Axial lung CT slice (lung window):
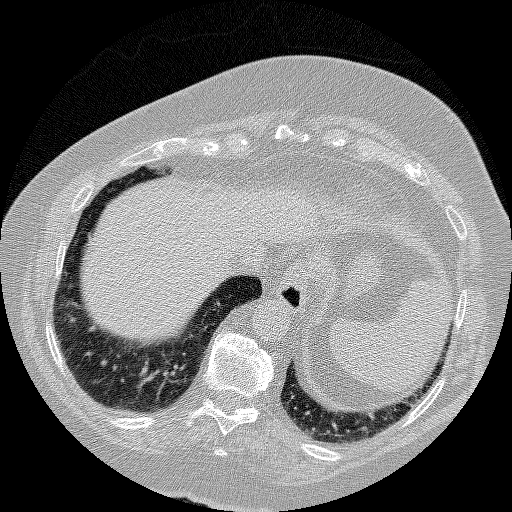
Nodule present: no